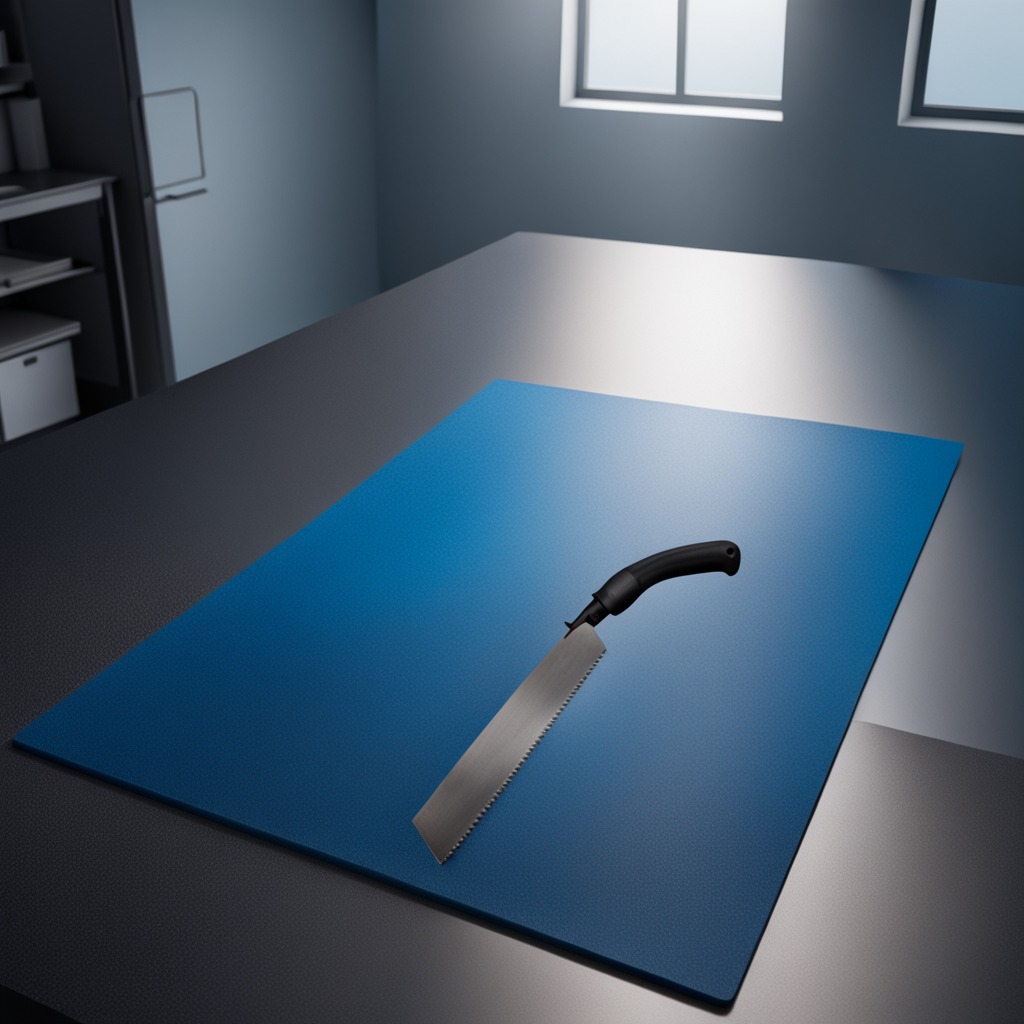
A metal saw is lying on a clean granite tabletop covered with a blue rubber mat inside a workshop under bright overhead lighting crisp shadows high clarity worn but beneath the mat